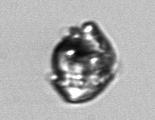
Label: Proterythropsis